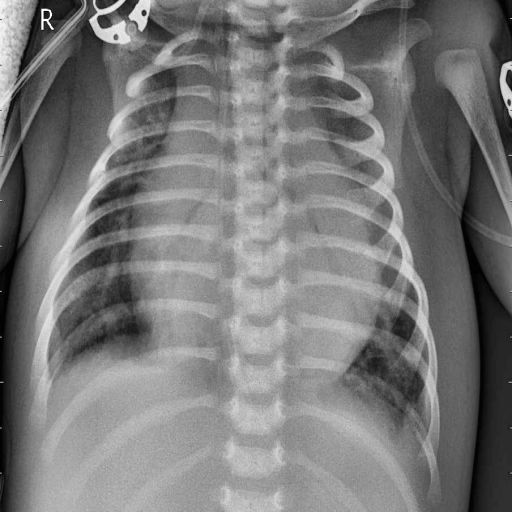
Finding: PNEUMONIA